Field crop: tomato
Growth stage: 2
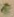
Species: solanum